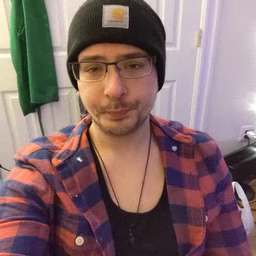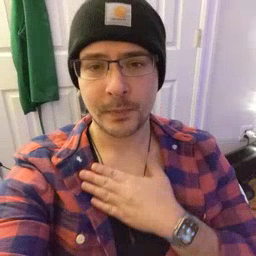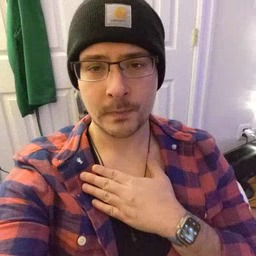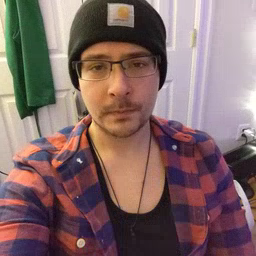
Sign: minemy